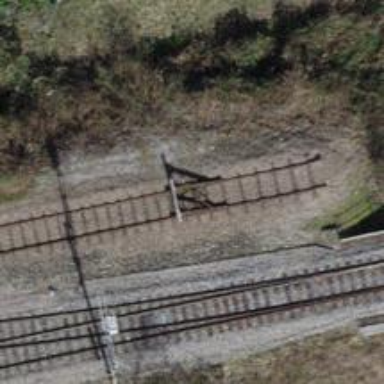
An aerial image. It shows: Single-track spur railway line.